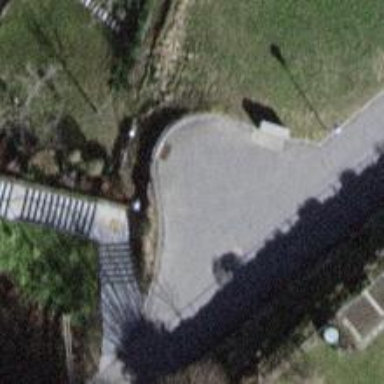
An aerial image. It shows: Road with steps.